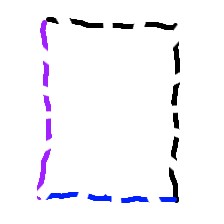
Shape: rectangle